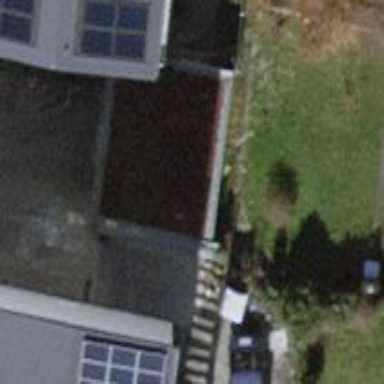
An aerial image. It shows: Carport structure.